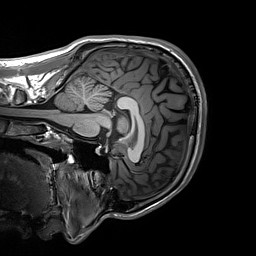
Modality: T1w
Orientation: sagittal
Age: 21
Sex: male
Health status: healthy
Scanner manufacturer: siemens
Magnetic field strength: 3 T
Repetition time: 2.3 s
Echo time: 0.00236 s